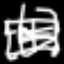
Label: bed